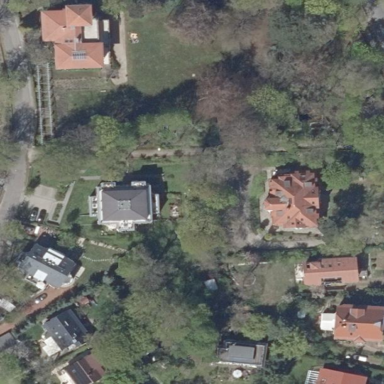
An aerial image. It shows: Residential garden.